Question: hello i'm working on a web project with the hibernate framework
i was dealing with this situation : i have multiple procedure , each procedure is a table , each procedure has it's own document types and its own documents
documents types is also a table which contains the list of document types related to a procedure , so it is static , each element from a specific procedure table has the same types of documents
but documents is another table which contains the list of documents that were scanned for an element from a specific procedure

they are a lot of issues with this :
first there is no relationship between a table types document and a table procedure ; it is me when coding that i knwo logiccaly which table to use
second , with code java i'm rewriting the same code a lot of times , the same code , the only things that changes is the name of object
you can see a sample of my code here in this <URL>
i thought of the hibernate inheritance strategy , but i'm not used to work with
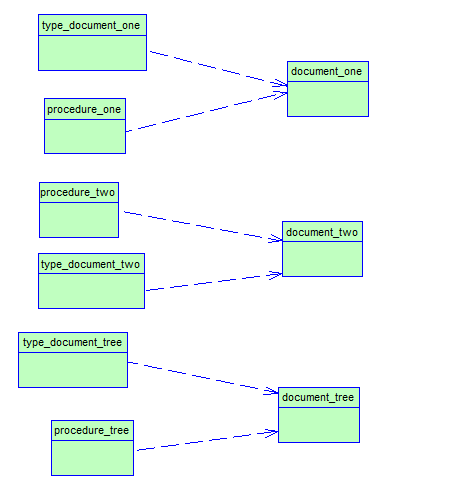
Answer: Write interfaces for the classes to be able to have the same logic for all entity types. Make the relation between the document type class and procedure class in code, by e.g. returning the class from a getter by the interface.
'''
interface IProcedure
{
Class getDocumentTypeClass();
}
class ProcedureOne
{
Class getDocumentTypeClass()
{
return DocumentTypeOne.Class;
}
}
'''
If you need to know the class without having an instance of a procedure, you should put the relation between the classes into a kind of map.
You don't need any hibernate inheritance strategy. You can solve all this in java. The database doesn't need to know anything about it.